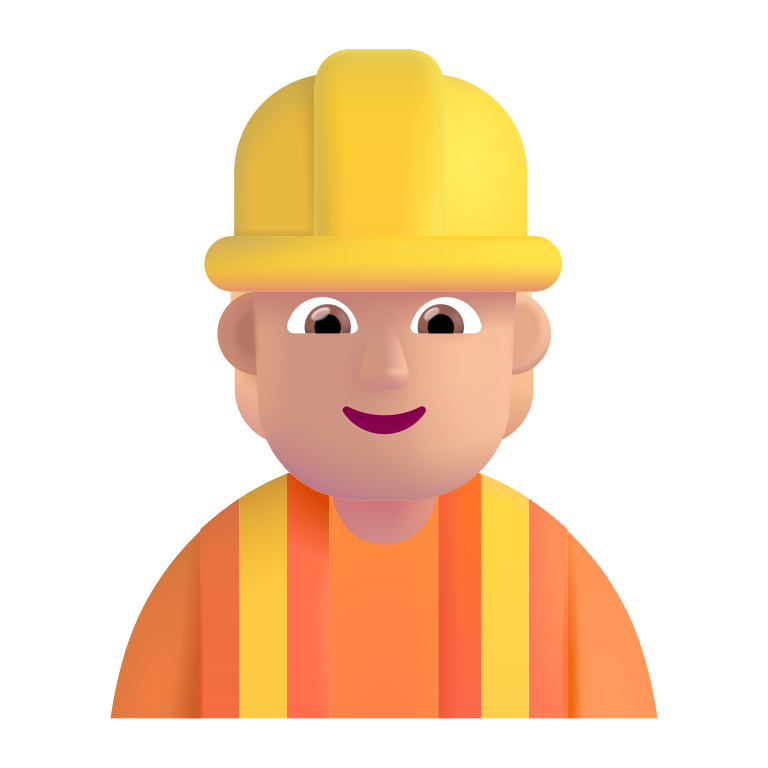
construction worker color  light